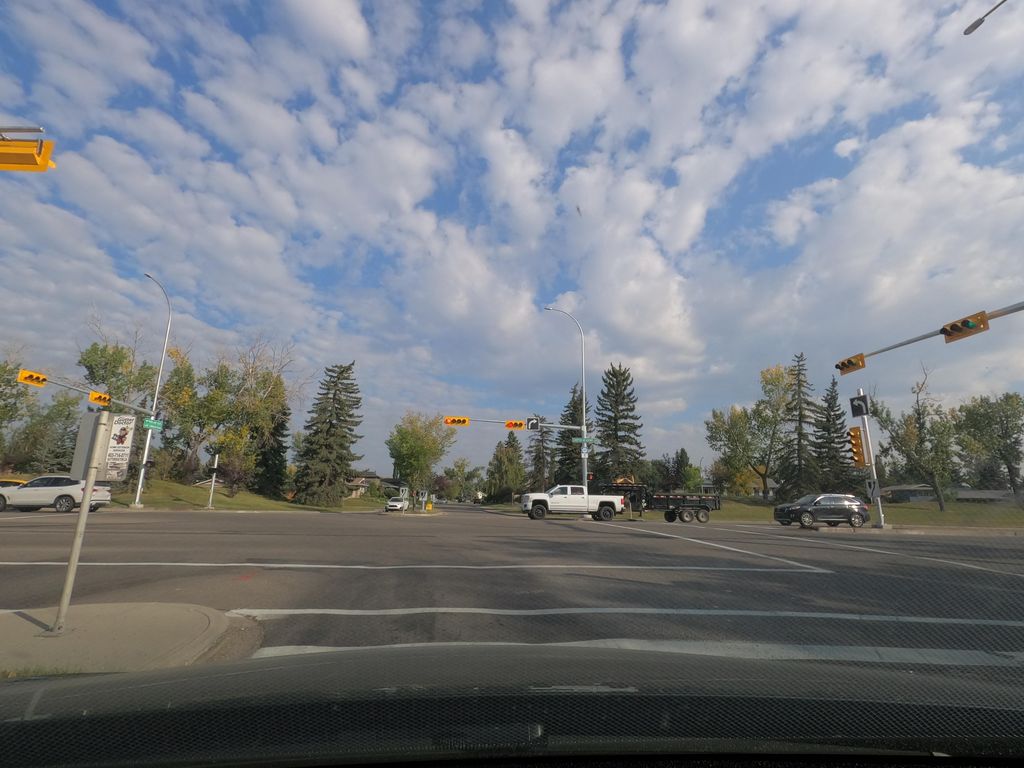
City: calgary